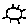
Label: sun